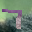
Label: 7